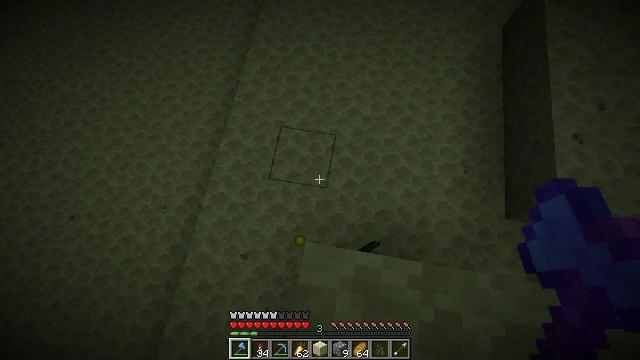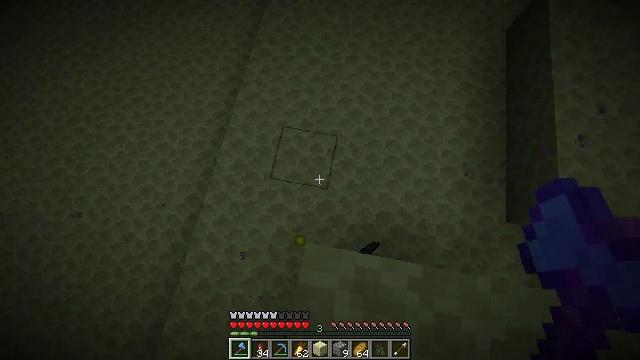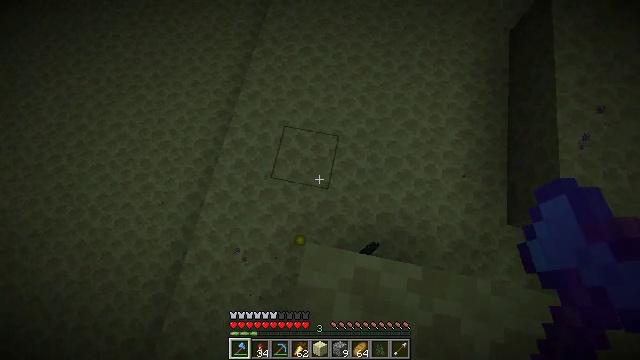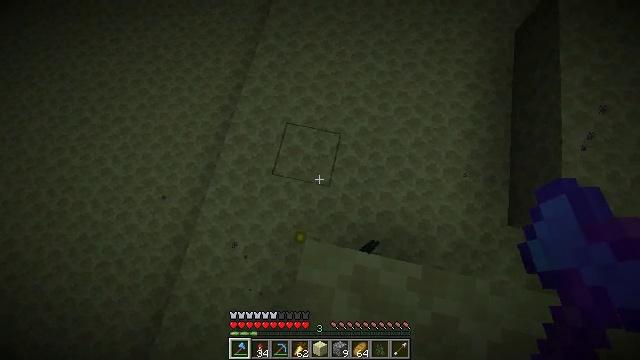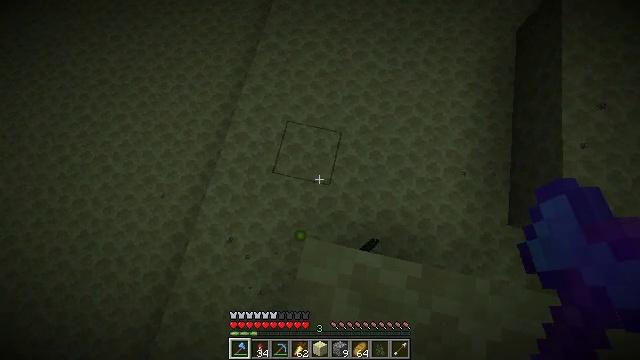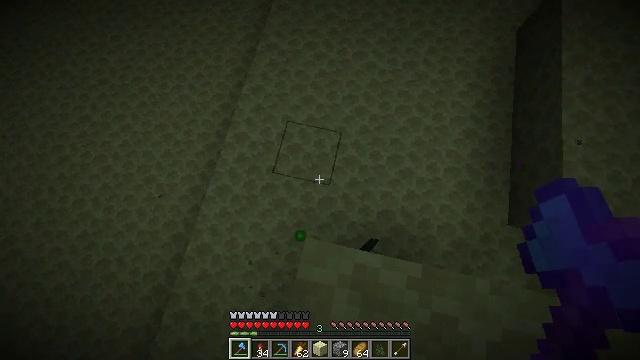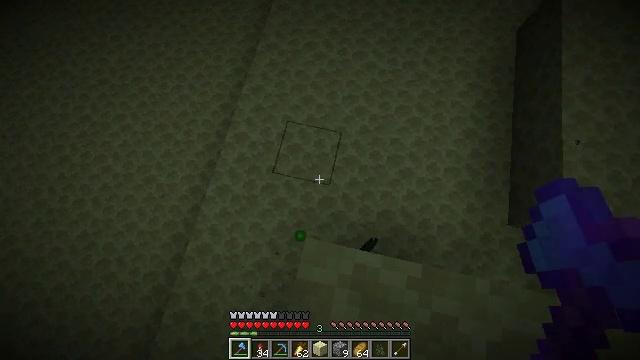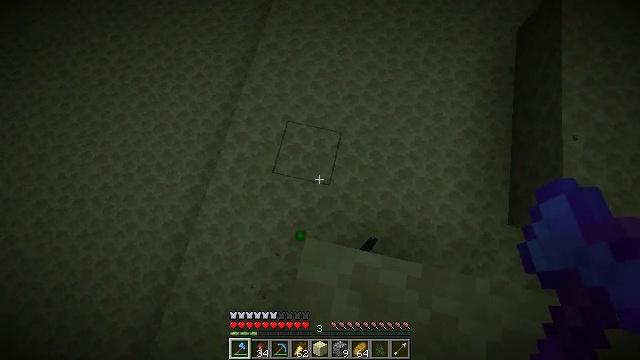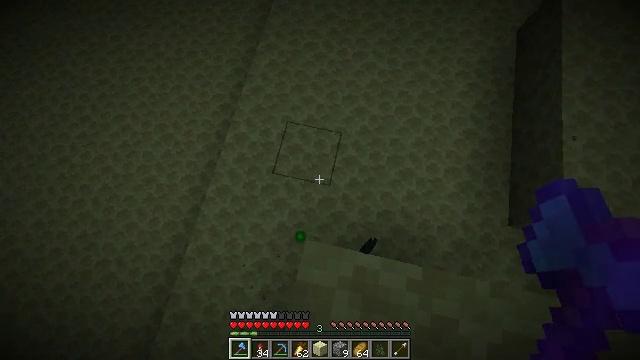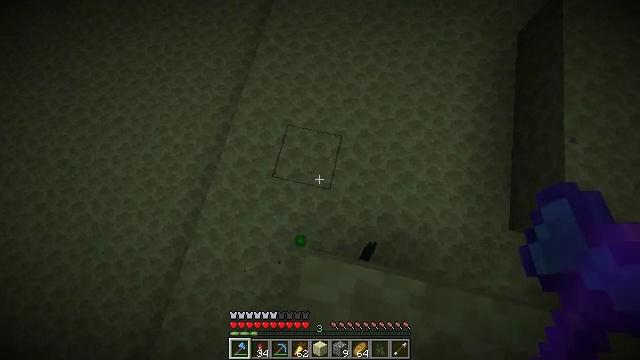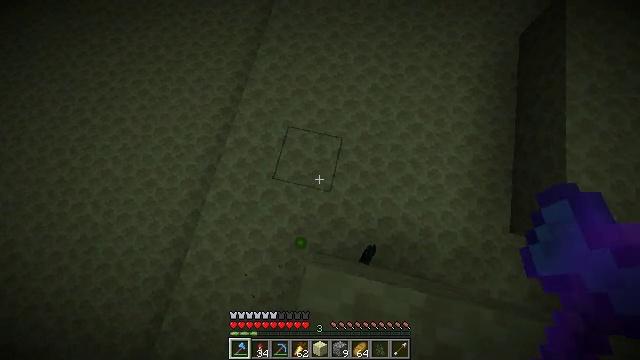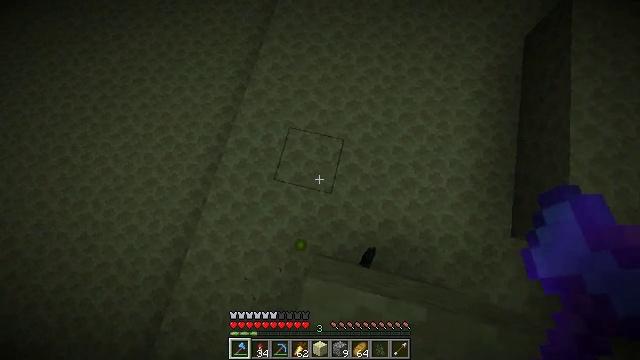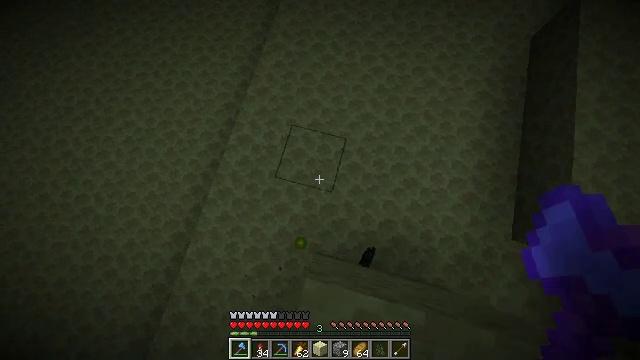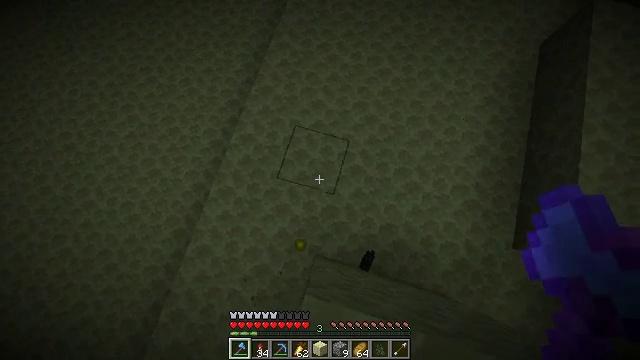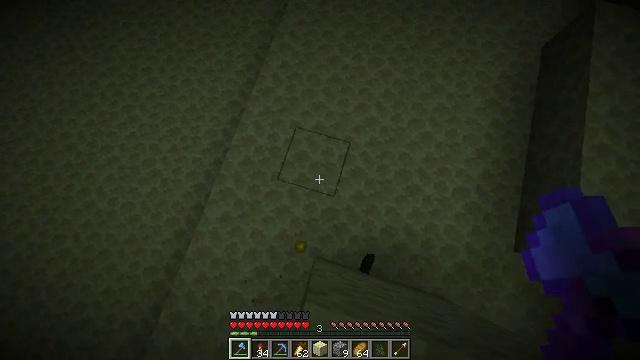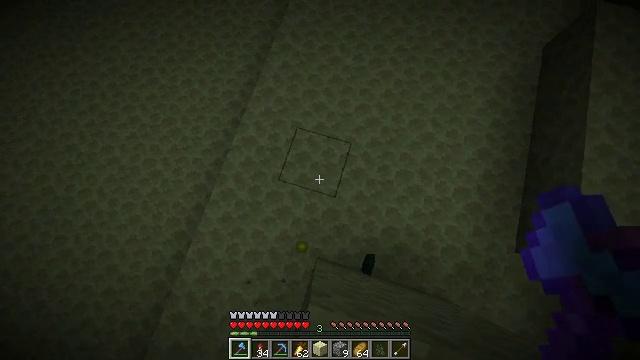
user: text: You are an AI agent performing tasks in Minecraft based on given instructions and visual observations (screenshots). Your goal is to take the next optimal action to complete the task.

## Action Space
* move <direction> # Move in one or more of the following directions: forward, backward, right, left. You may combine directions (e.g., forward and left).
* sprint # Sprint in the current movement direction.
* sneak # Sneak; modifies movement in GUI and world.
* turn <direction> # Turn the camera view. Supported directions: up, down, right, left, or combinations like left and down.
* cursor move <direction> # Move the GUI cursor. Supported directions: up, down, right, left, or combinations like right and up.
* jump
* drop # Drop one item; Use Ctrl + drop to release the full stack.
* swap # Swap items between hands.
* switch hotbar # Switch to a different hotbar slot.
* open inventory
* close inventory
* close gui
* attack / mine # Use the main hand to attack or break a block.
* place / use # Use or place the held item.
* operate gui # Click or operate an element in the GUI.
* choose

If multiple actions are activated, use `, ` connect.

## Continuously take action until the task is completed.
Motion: motion action
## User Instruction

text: Remove a diamond axe from the inventory.
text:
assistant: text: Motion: sneak
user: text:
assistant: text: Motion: sneak
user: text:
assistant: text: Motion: sneak, turn left
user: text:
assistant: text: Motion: sneak
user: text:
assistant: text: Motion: sneak
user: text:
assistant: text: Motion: sneak
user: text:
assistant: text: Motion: sneak
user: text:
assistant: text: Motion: move forward, sneak
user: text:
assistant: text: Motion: move forward, sneak
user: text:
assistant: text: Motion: move forward, sneak
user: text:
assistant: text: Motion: move forward, sneak
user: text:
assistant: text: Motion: move forward, sneak, turn left
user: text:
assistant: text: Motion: move forward, sneak, turn left
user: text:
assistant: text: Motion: move forward, sneak
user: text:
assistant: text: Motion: sneak
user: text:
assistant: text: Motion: sneak
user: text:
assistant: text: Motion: sneak
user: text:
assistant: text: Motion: sneak
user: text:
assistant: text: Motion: sneak
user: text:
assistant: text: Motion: sneak
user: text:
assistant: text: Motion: sneak
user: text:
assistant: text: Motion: sneak
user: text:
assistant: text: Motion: move back, sneak
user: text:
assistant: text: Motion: move back, sneak, drop
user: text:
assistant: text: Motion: move back, sneak, drop
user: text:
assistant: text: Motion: move back, sneak, drop
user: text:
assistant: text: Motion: move back, sneak, drop
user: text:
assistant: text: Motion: move back, sneak, drop
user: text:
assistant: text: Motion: sneak